Current action and preconditions to check: path_clear

Your task: For each precondition in the list above, predict whether it will hold at this action.

Consider the current scene as observed from the mobile robot's camera, and analyze the predicted future states of all dynamic agents (e.g., people, animals, vehicles, or any moving entities) within the NEXT SECOND.

IMPORTANT: Only answer "very likely" if you are absolutely certain—based on strong, clear evidence—that a dynamic agent will violate the precondition in the predicted future state. Do NOT answer "very likely" for unlikely, ambiguous, or low-probability risks.

Ask yourself for each precondition: Is there a high probability, with clear and convincing evidence, that the predicted future states of any dynamic agent will interfere with the predicted future state of the currently executing action within the NEXT SECOND, causing that precondition to fail?

Assess the risk level based on these predictions. Use "likely" or "very likely" if motions create a clear risk of interference.

Use "neutral" or "improbable" if agents are nearby but their predicted paths are clearly diverging or non-conflicting.

Failure Risk Categories: "very improbable", "improbable", "neutral", "likely", "very likely"

Answer Format: Output ONLY the probability_of_failure value from these categories: "very improbable", "improbable", "neutral", "likely", "very likely"

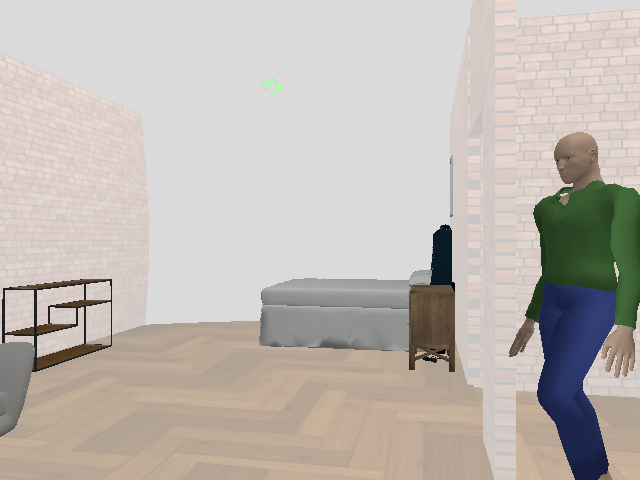

Answer: likely